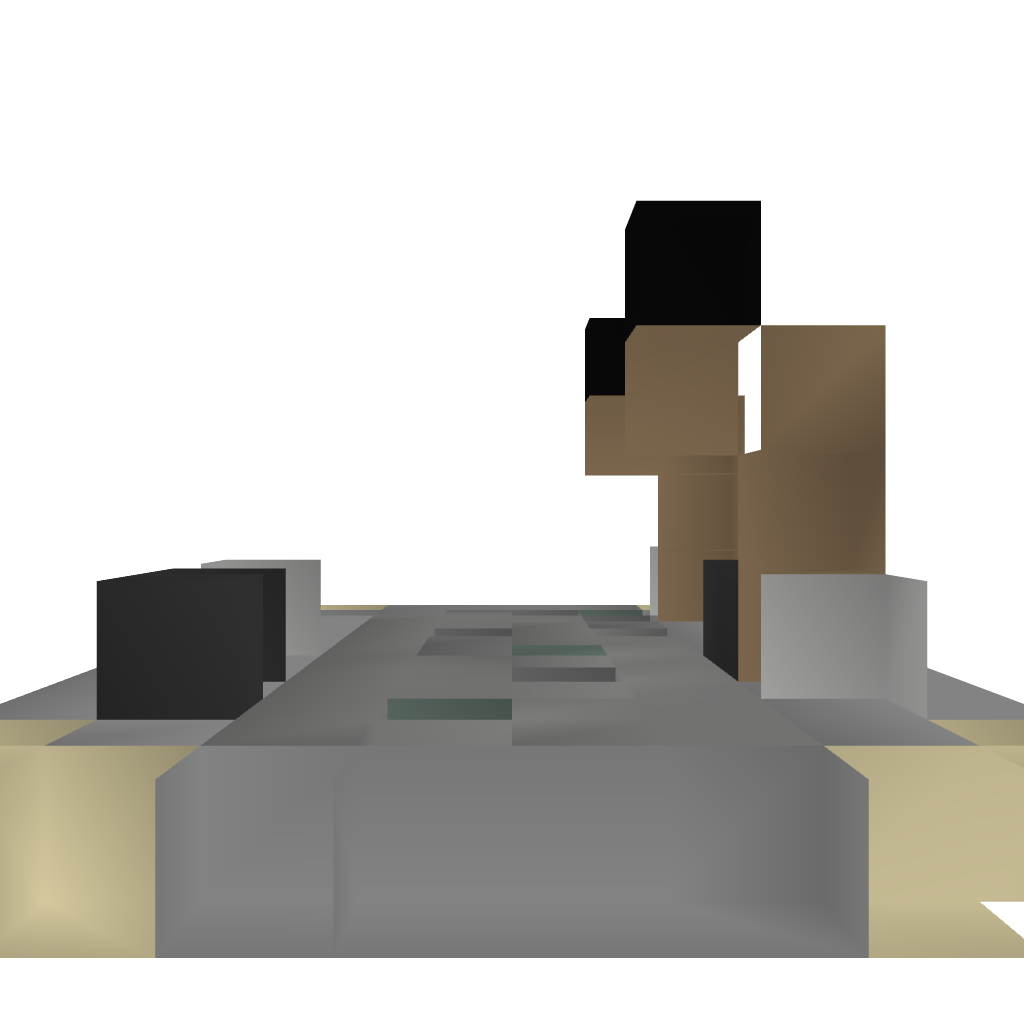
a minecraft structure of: Small Medieval Road